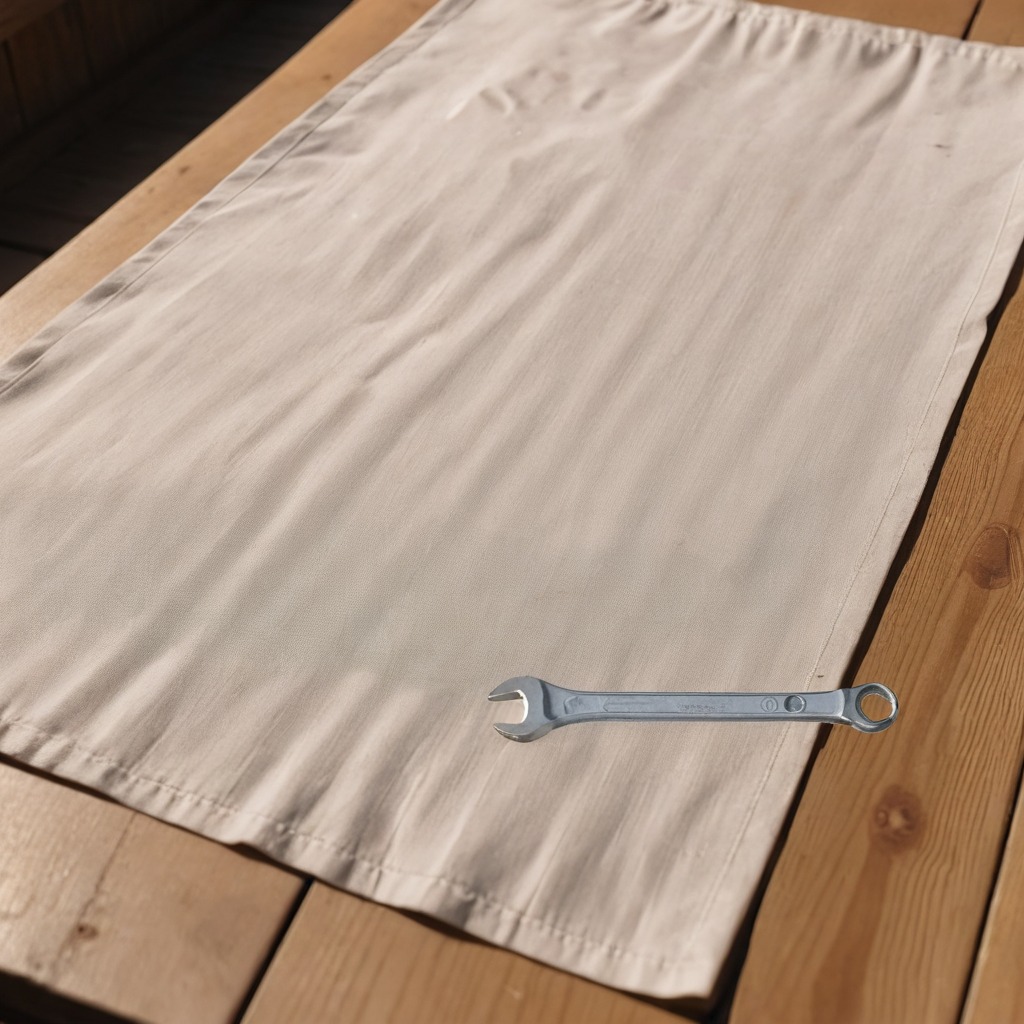
A wrench is lying on a wooden table in an outdoor workshop during daytime bright natural light soft shadows worn but beneath the cloth.